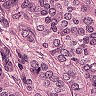
Metastatic tissue present: yes